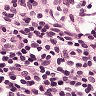
Metastatic tissue present: no